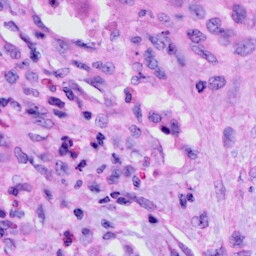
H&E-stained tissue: Cervix